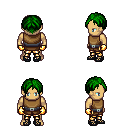
a pixel art fantasy rpg character, male body template, human, tanned skin, leather chest armor, gold greaves, green parted hairstyle, gold gloves, ghillies, four views (front, back, left, right), 2x2 character sprite sheet, small pixel art, hard edges, no anti-aliasing